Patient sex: M
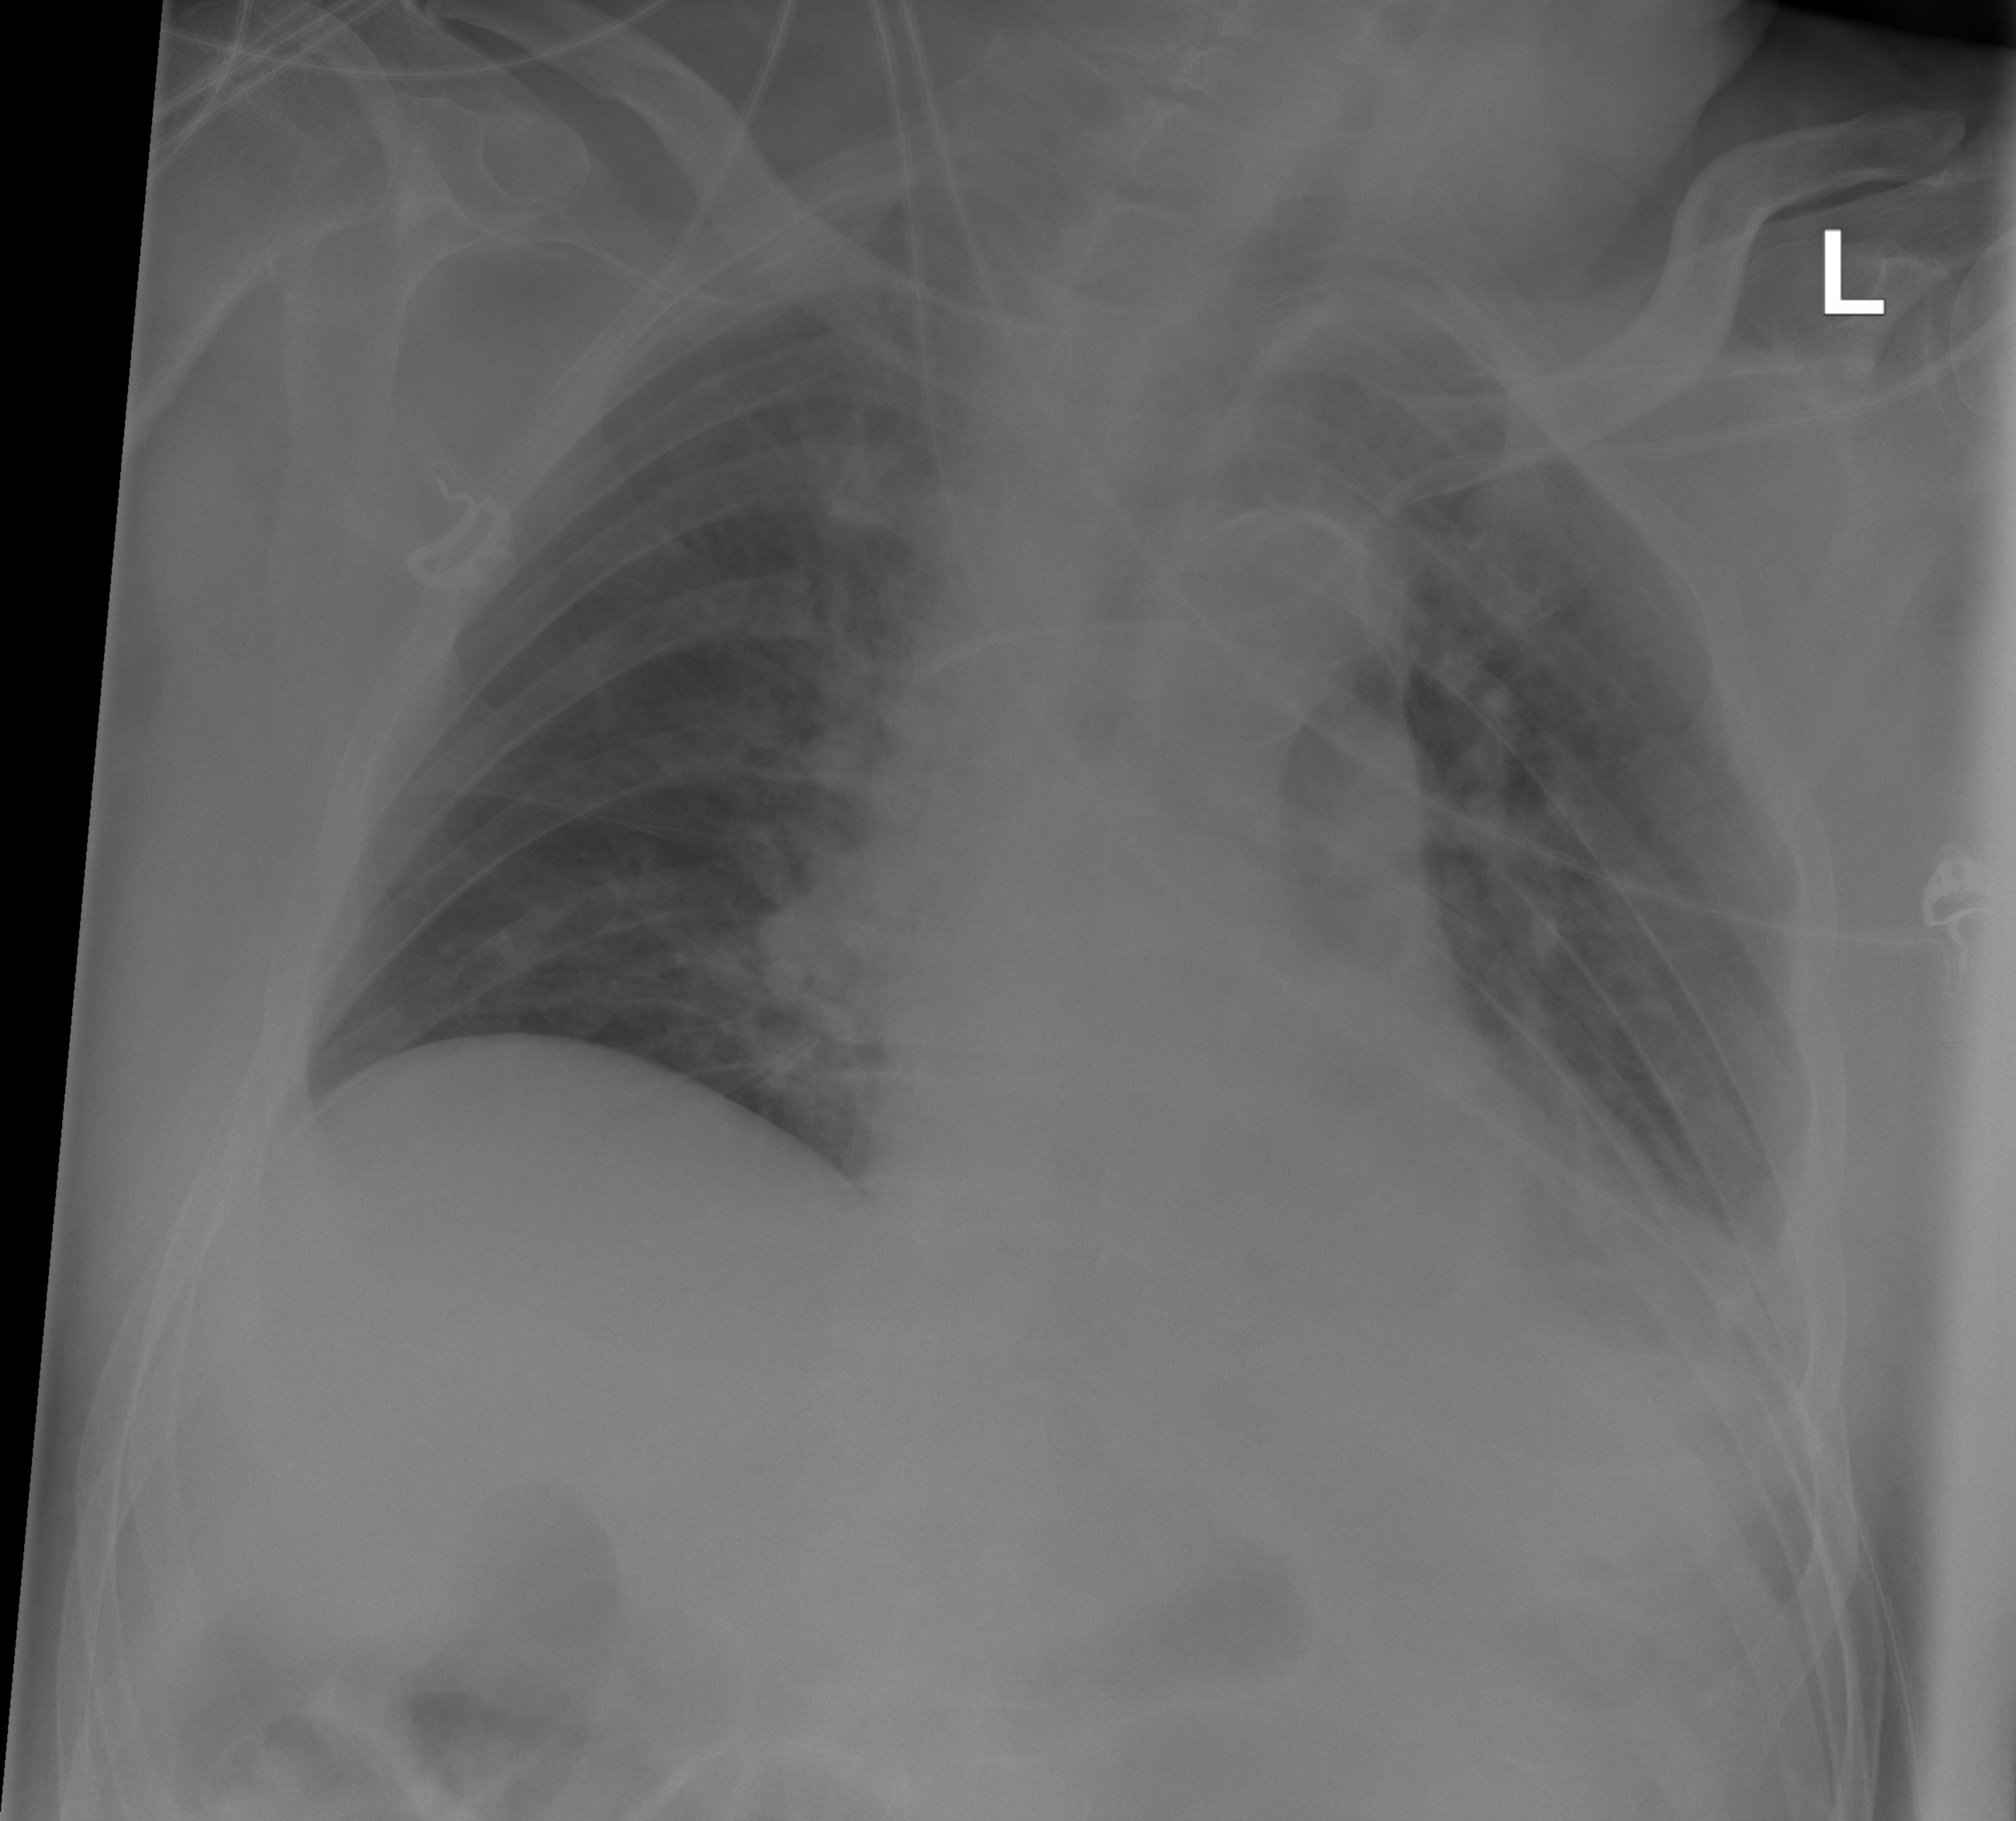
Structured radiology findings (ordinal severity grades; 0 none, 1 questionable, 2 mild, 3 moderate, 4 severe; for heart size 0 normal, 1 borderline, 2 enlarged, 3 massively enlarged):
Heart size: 0
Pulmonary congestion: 0
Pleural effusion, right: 0
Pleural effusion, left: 1
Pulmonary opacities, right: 0
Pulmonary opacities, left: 0
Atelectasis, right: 0
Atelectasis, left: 2